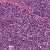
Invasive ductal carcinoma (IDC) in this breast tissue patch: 1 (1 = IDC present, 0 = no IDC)